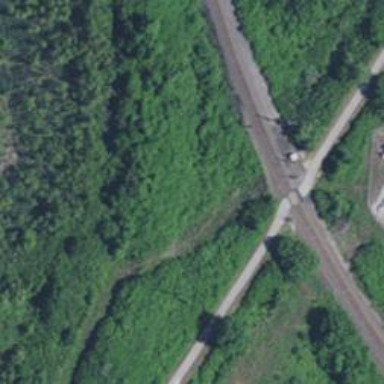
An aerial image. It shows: Abandoned railway.